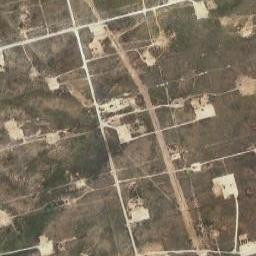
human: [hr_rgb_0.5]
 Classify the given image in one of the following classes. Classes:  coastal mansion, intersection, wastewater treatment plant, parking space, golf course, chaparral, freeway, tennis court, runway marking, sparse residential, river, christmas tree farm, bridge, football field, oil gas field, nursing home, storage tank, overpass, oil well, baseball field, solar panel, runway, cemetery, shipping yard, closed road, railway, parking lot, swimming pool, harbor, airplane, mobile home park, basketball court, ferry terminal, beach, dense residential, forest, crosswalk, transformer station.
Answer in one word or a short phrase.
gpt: oil gas field